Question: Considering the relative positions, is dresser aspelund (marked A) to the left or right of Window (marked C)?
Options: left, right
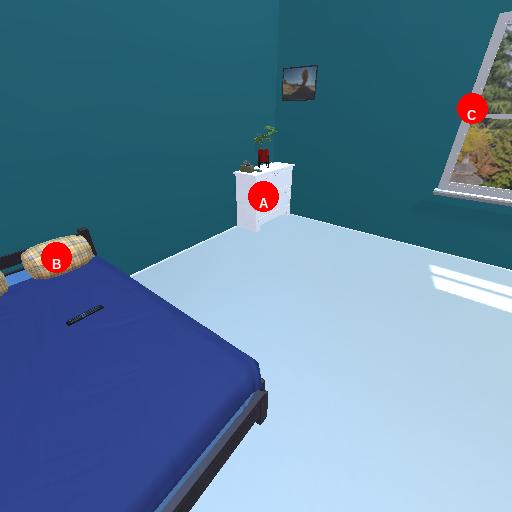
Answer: left